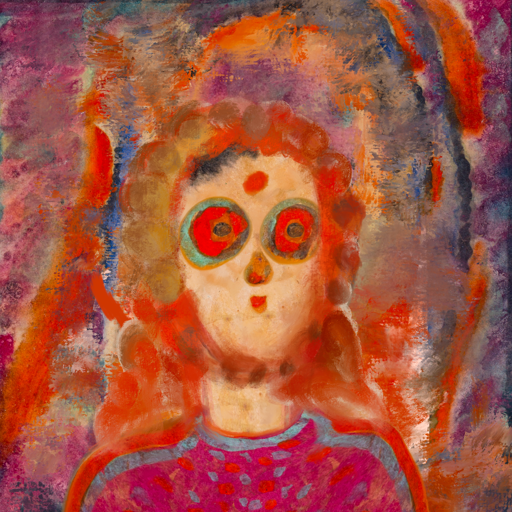
Background: Experience, Head And Neck Front: Childish, Face Front: Sisters, Bust: Sisters, Hair Front: Rupkatha, Head Accessory: Blank, Second Necklace: Blank, Necklace: Blank, Baby: Blank